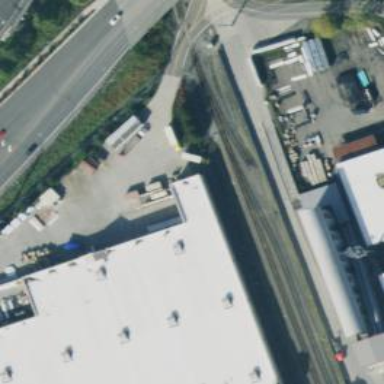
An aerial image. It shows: Railway siding for service.